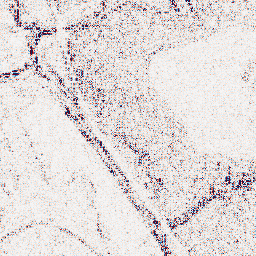
Category: wavelet
Decomposition family: wavelet_dwt
Decomposition parameters: wavelet: coif2
level: 1
Upsampling method: sinc_hamming
Upsampling parameters: scale: 2
kernel_size: 8
Upsampling scale: 2